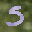
Label: 5